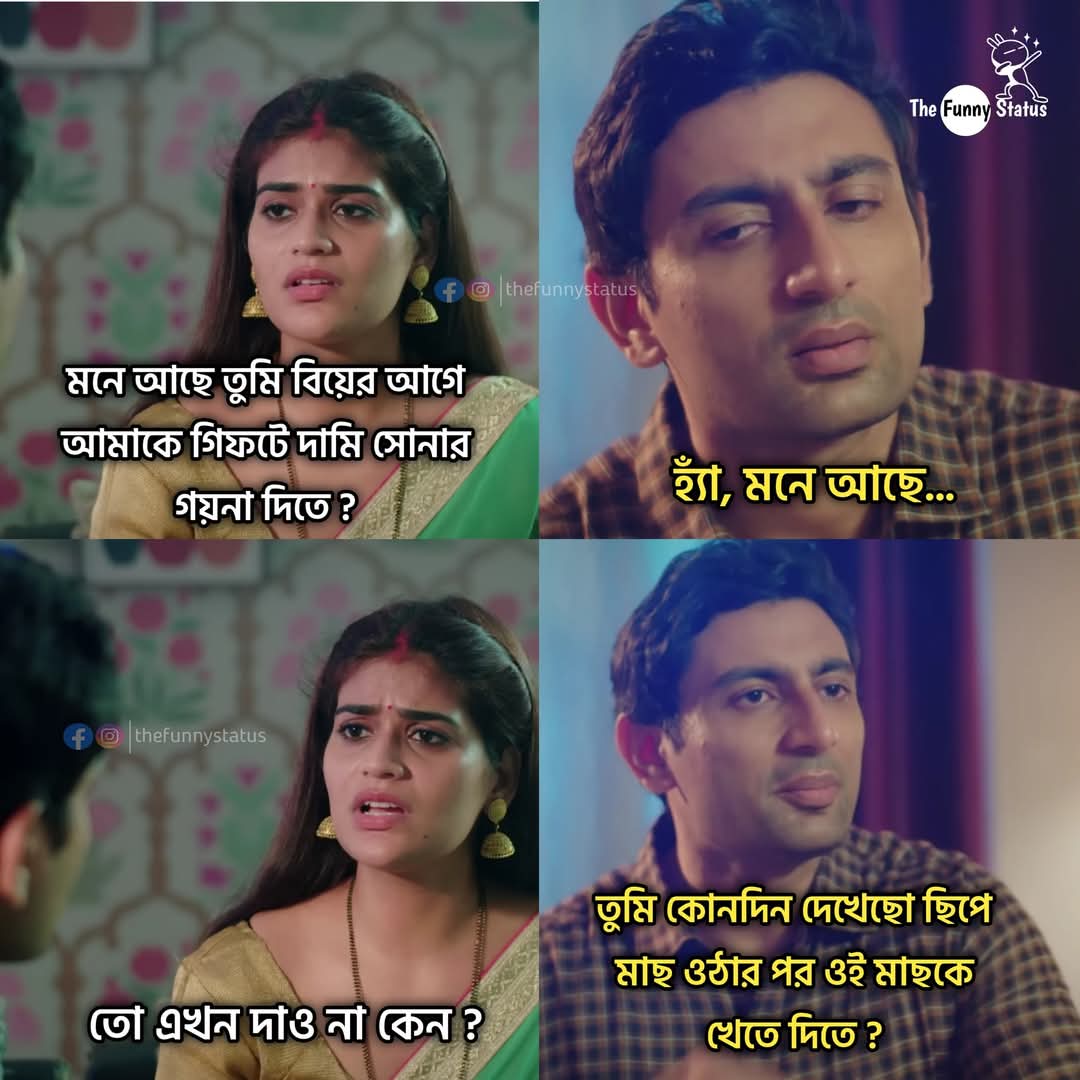
Text: মনে আছে তুমি বিয়ের আগে আমাকে গিফটে দামি সোনার গয়না দিতে?
হ্যাঁ, মনে আছে...
তো এখন দাও না কেন?
তুমি কোনদিন দেখেছো ছিপে মাছ ওঠার পর ওই মাছকে খেতে দিতে?
Label: Hate
Hate category: Personal Offence
Targeted group: Individual